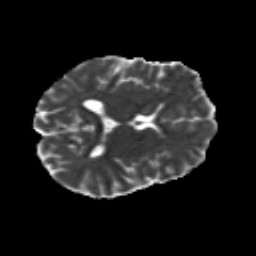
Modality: MD
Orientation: axial
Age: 19
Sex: male
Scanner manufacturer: siemens
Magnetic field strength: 3 T
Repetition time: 8.8 s
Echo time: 0.085 s